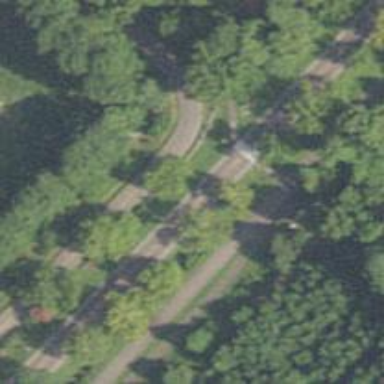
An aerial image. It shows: Zebra crossing on the road.